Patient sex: F
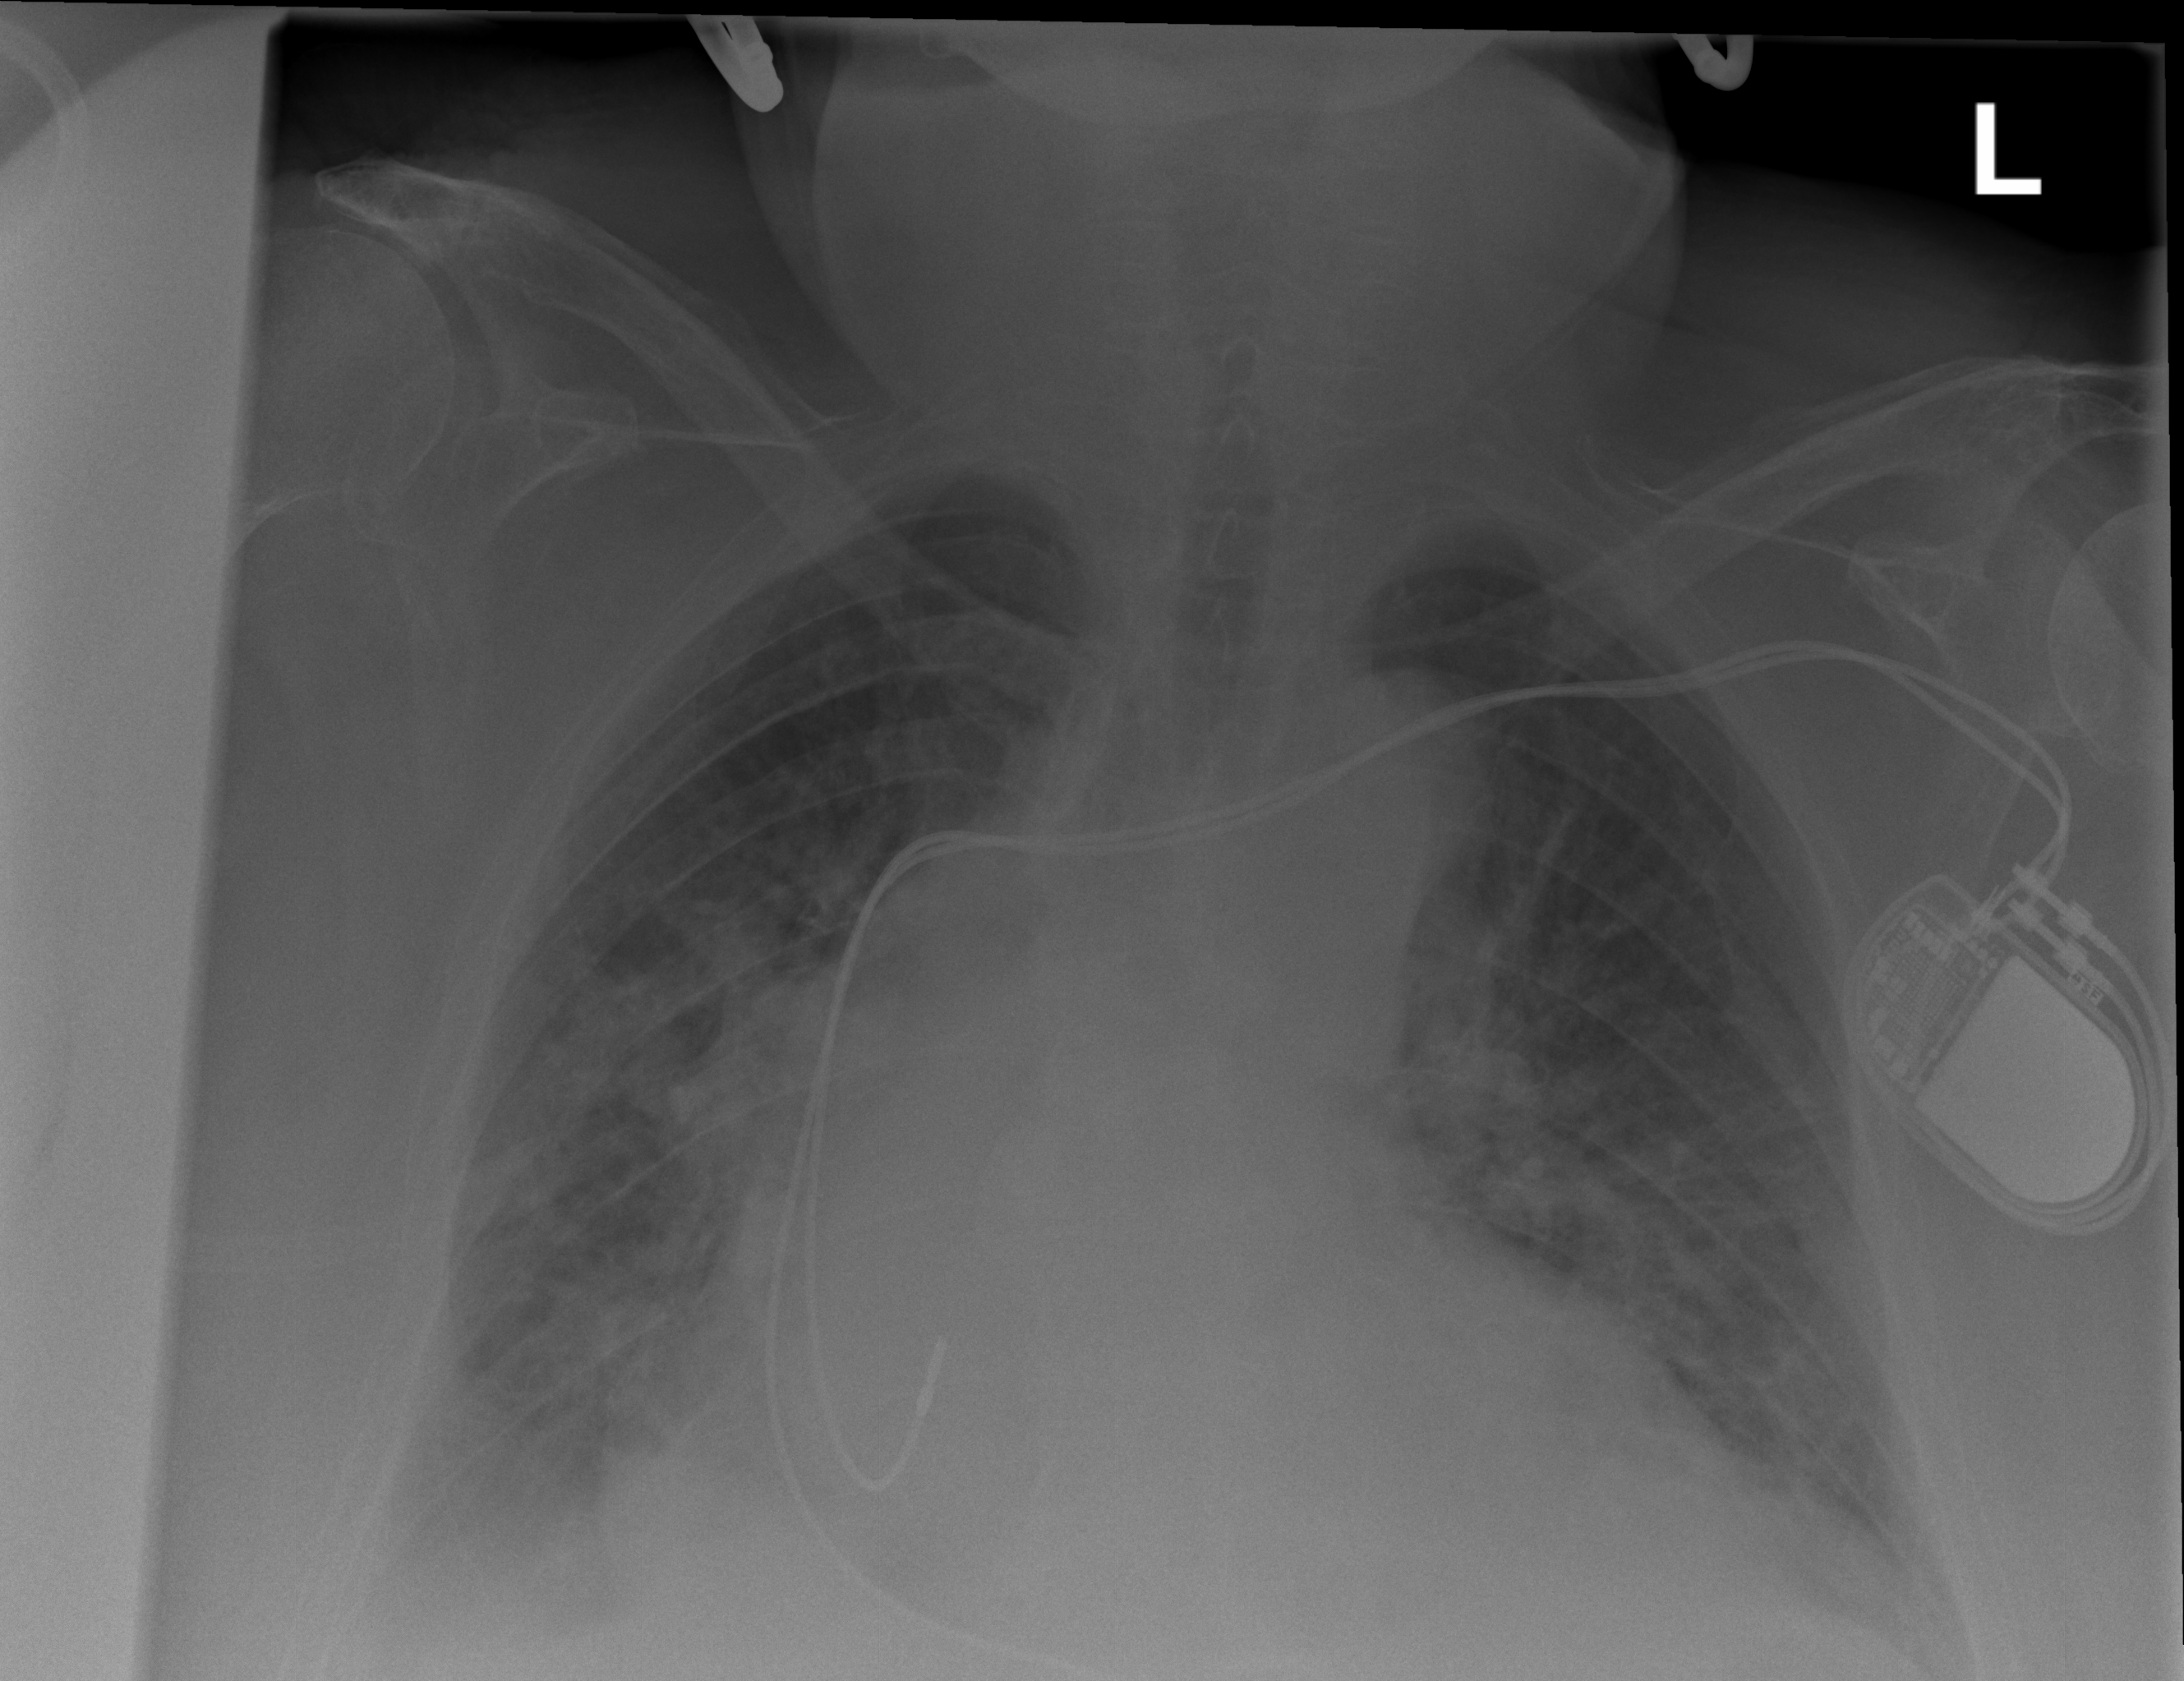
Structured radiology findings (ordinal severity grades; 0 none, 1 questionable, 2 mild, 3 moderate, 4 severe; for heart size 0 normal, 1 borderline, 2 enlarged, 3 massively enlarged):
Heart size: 2
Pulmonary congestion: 3
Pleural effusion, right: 2
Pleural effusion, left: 2
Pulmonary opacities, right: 1
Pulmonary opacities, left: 1
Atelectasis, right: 2
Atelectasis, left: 2